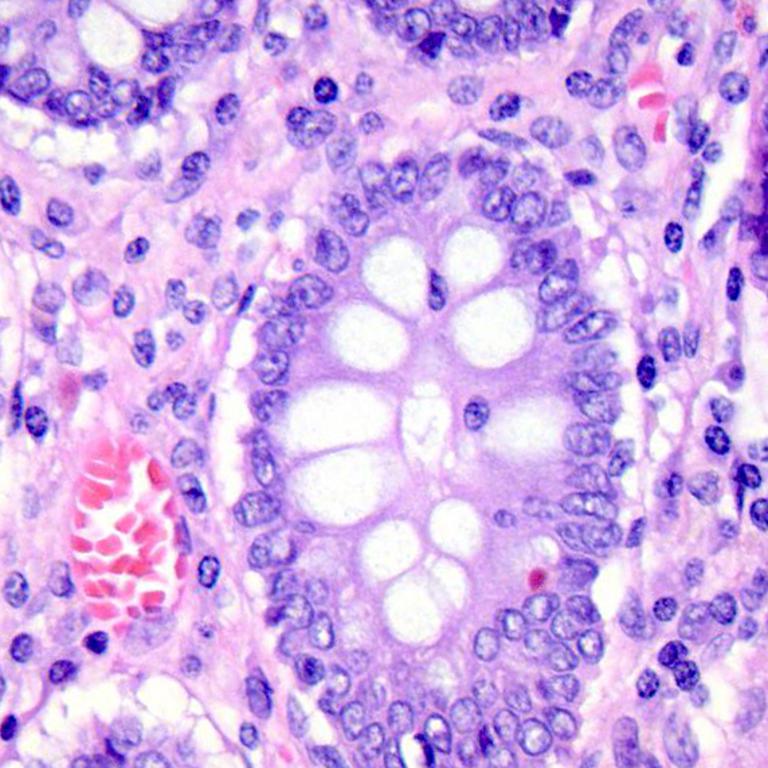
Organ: colon
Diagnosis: benign